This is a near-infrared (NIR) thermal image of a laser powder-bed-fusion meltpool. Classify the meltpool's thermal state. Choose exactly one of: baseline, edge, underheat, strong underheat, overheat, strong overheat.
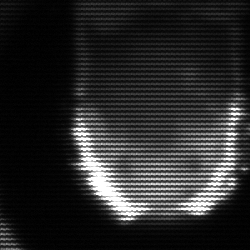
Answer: baseline